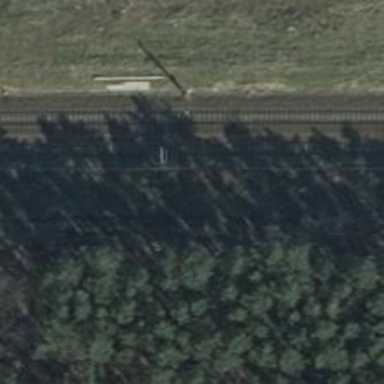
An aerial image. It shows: Milestone along the railway with catenary mast.